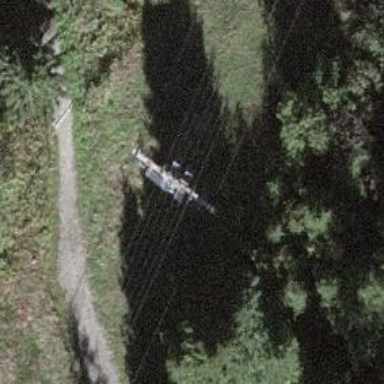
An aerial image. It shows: Pylon for aerialway.